Question: I have the next tables in the database:
- - -
Lift belongsTo Vehicle
Vehicle belongsTo Manufacturer
Manufacturer hasMany Vehicles
'''
public function add() {
if ($this->request->is('post')) {
$this->Lift->create();
$this->request->data['Lift']['user_id'] = $this->Auth->user('id');
if ($this->Lift->save($this->request->data)) {
$this->Session->setFlash(__('The lift has been saved'));
$this->redirect(array('action' => 'my_lifts'));
} else {
$this->Session->setFlash(__('The lift could not be saved. Please, try again.'));
}
}
$vehicles = $this->Lift->Vehicle->find('all', array('fields' => array('id', 'model', 'manufacturer_id')));
$towns = $this->Lift->TownFrom->find('list', array('order' => 'county ASC, name ASC', 'fields' => array('id', 'name', 'county')));
$this->set(compact('users', 'vehicles', 'towns'));
}
'''
'''
echo $this->Form->input('vehicle_id');
'''

So what I need is to display instead of Manufacturer ID's the manufacturer name.
In every model the $displayField is set to the correct value
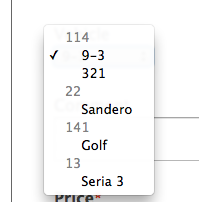
Answer: '''
$vehicles = $this->Lift->Vehicle->find('all', array('fields' => array('id', 'model', 'manufacturer_id')));
'''
'''
$vehicles = $this->Lift->Vehicle->find('list', array('conditions' => array('Vehicle.user_id' => $this->Auth->user('id')), 'recursive' => 0, 'fields' => array('Vehicle.id', 'Vehicle.model', 'Manufacturer.title')));
'''